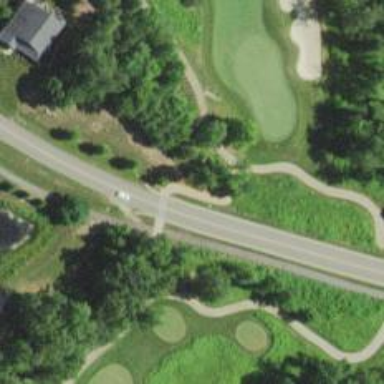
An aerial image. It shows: Path for both road and golf.